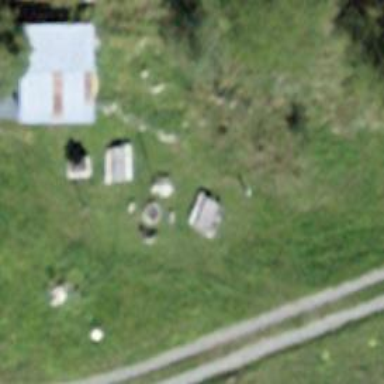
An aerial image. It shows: BBQ amenity.